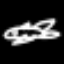
Label: airplane